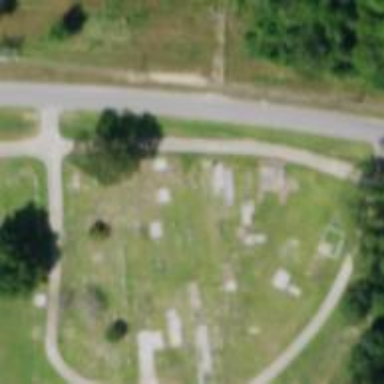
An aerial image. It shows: Cemetery.